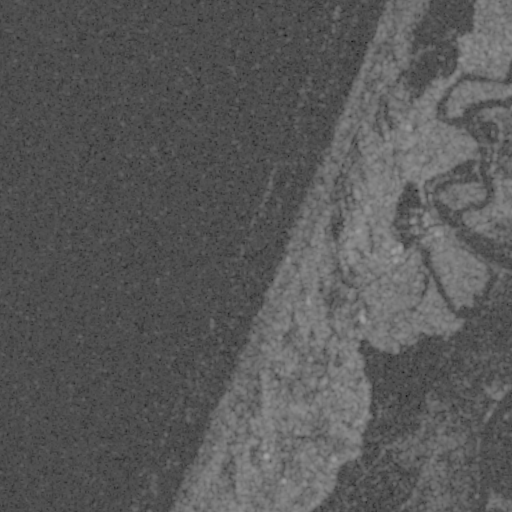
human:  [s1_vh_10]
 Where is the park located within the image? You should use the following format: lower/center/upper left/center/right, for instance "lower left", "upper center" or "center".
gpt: The park is located in the lower right of the image.
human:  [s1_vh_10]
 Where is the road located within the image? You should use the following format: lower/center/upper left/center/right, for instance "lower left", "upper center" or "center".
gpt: There is no road in the image.

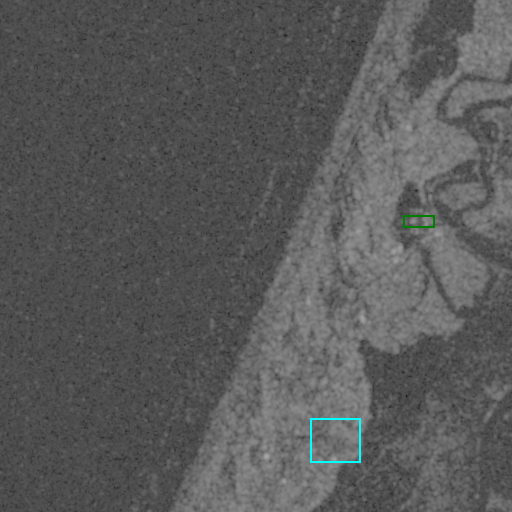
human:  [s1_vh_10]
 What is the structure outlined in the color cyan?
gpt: The structure outlined in cyan is a park.
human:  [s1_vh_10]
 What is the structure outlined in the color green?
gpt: The structure outlined in green is a building.
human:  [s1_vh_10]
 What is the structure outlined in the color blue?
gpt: There is no blue outline.